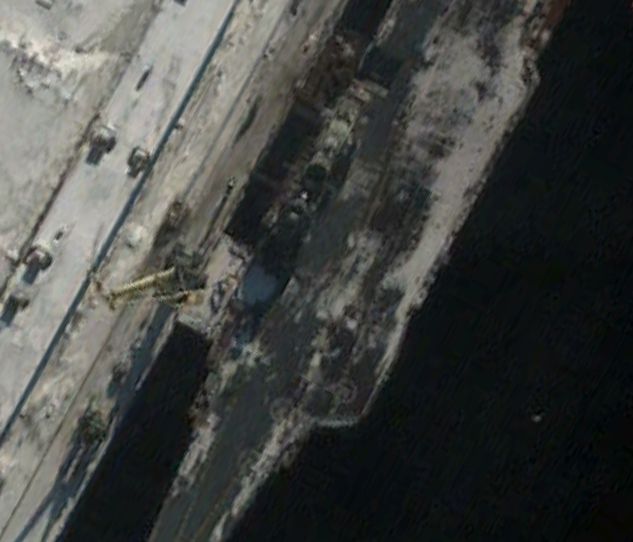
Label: aircraft_carrier